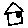
Label: house